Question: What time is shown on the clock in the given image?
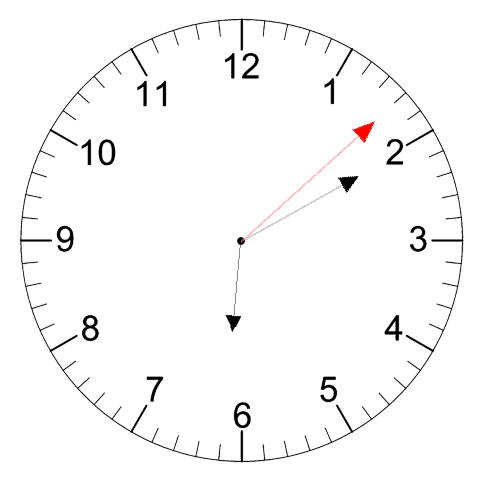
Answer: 06:10:08